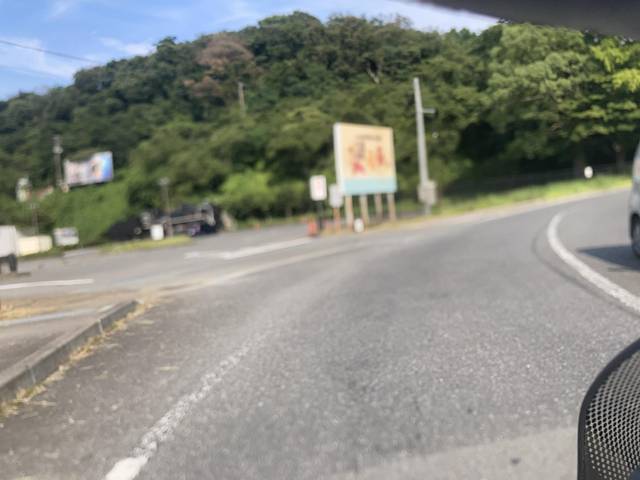
Region: Japan
Coordinates: 37.012, 140.848